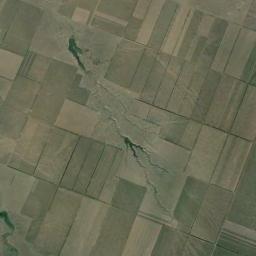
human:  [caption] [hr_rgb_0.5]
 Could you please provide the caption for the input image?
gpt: Many neatly arranged khaki and brown mixed rectangular farmlands of different sizes .

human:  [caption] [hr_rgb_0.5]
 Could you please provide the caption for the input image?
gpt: There are some light green and bare rectangular farmland .

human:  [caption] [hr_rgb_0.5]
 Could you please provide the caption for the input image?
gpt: There are many rectangular farmlands of different sizes .

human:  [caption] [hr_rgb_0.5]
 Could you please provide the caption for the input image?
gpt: Lots of khaki rectangular farmlands of different sizes are arranged in neat rows and a river goes through the farmlands .

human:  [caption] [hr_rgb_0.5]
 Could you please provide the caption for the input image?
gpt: There are many yellow rectangular farmlands and some green ones .